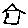
Label: house